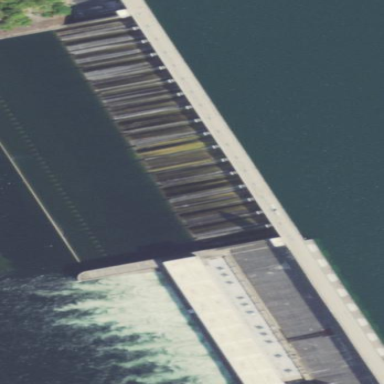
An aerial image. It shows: Dam across waterway.